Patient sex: M
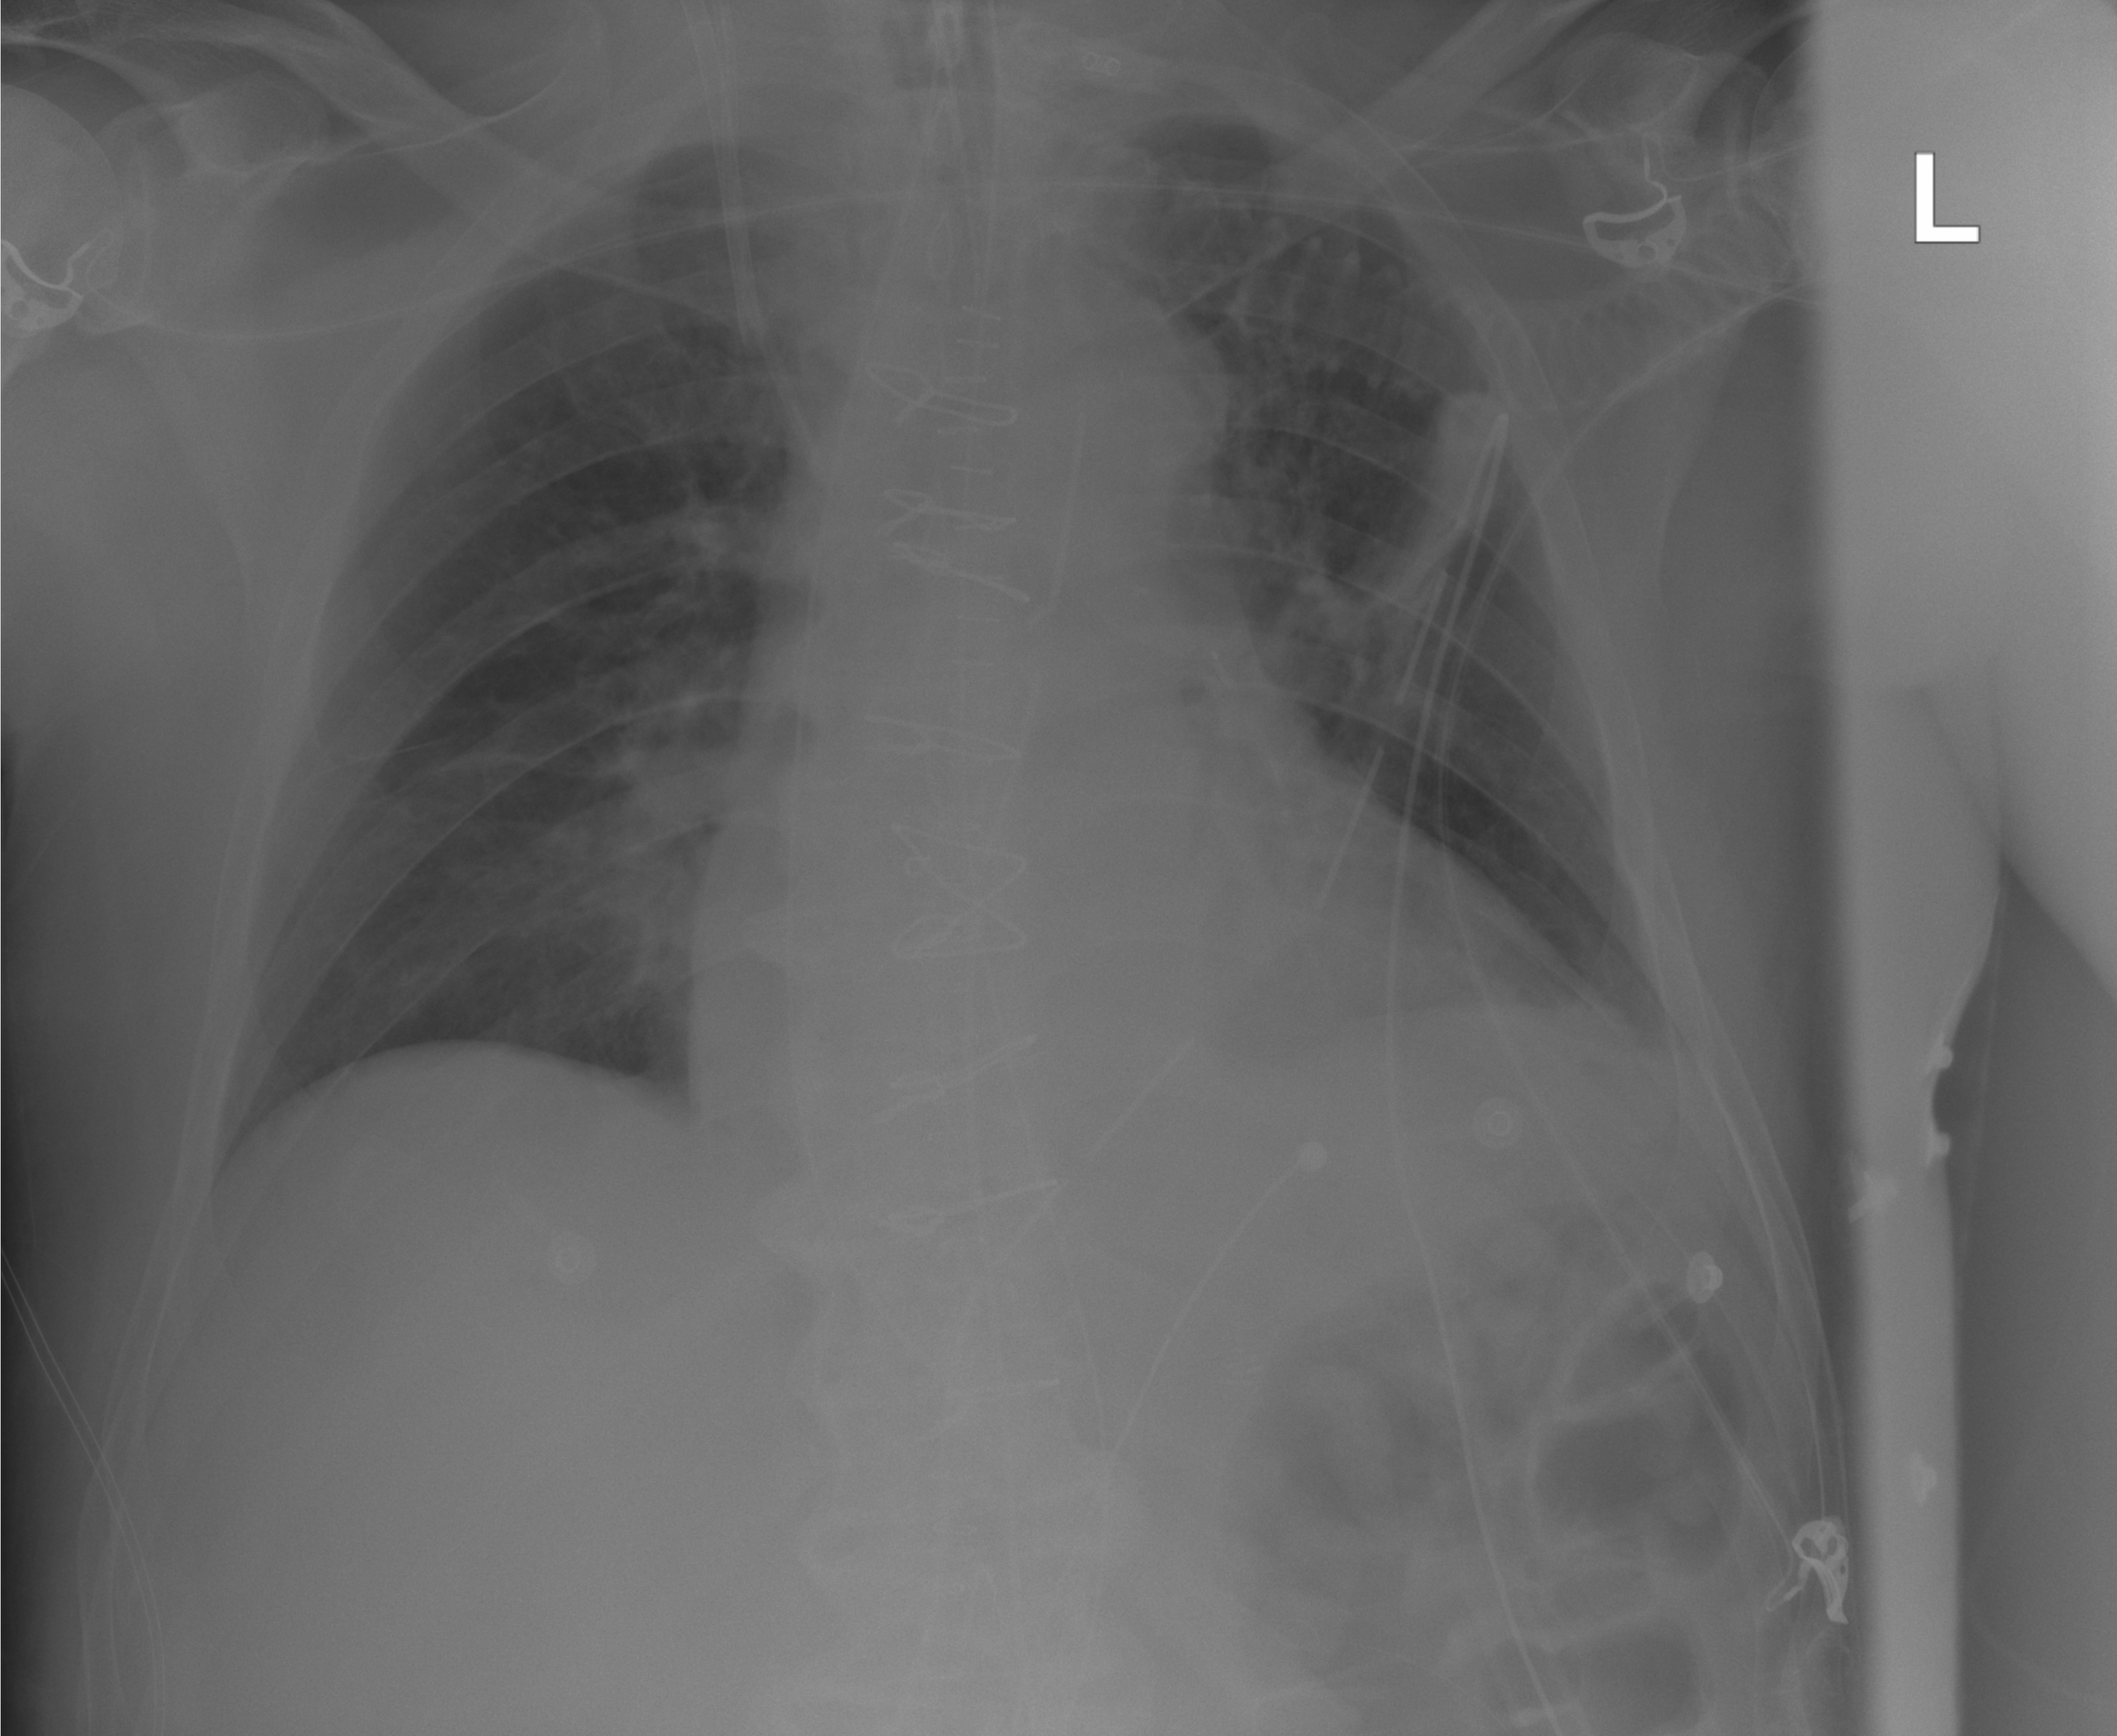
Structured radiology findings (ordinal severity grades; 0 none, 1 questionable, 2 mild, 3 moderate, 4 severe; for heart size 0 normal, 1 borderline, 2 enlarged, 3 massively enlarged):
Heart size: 2
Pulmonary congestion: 1
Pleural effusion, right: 0
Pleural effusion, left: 2
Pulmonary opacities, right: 0
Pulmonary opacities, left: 0
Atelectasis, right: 0
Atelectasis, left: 2